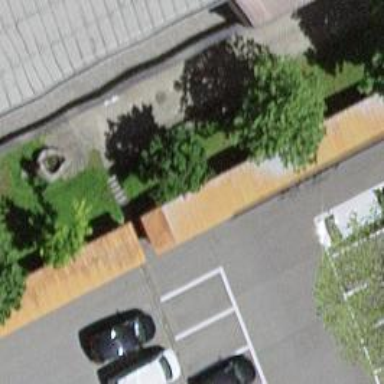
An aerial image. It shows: Motorcycle parking area.